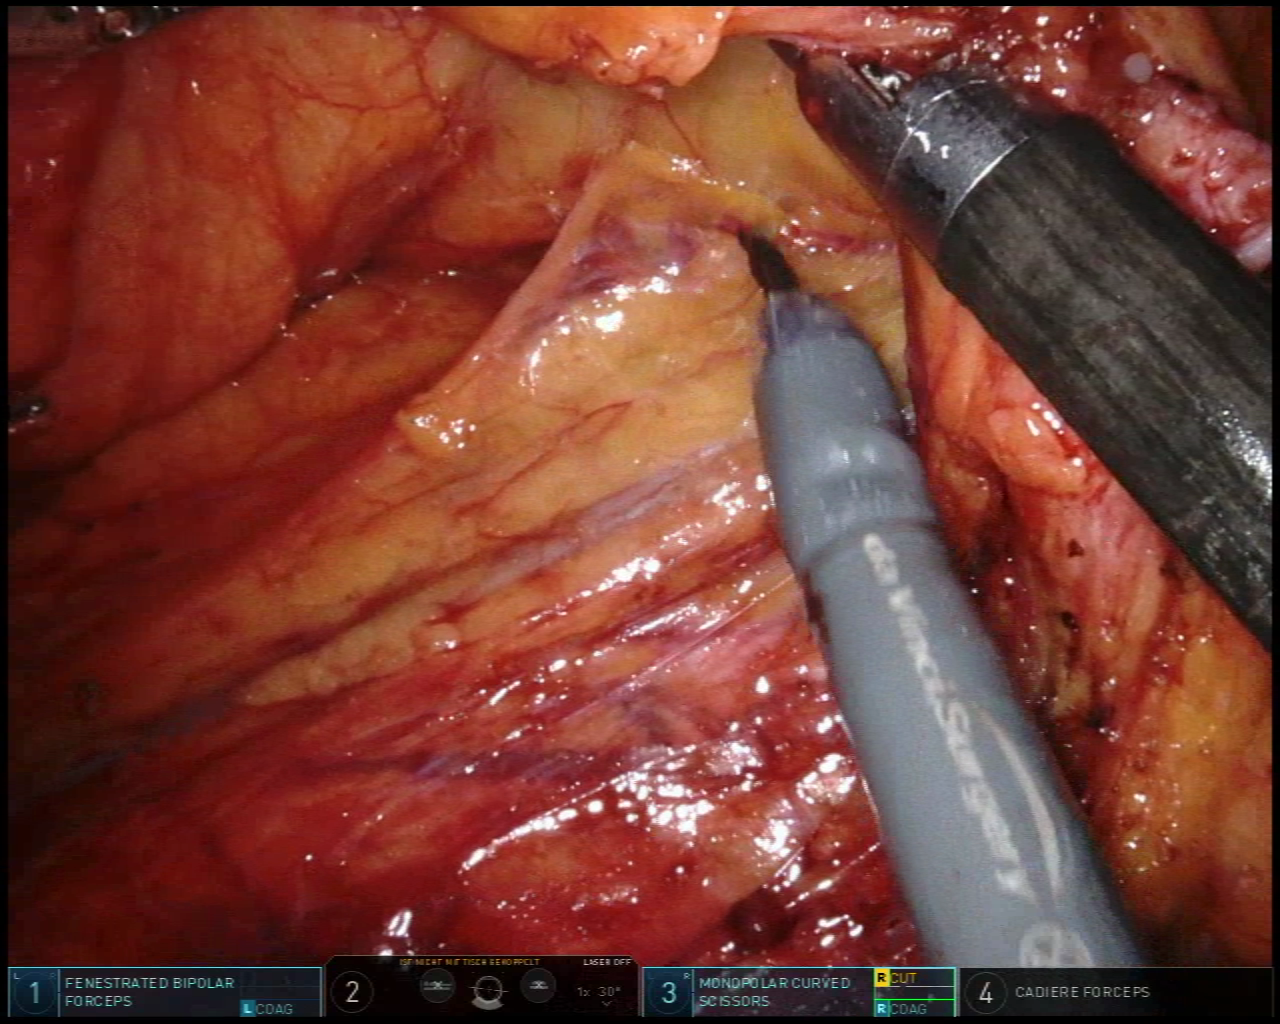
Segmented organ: ureter
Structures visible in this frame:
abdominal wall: no
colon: no
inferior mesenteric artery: no
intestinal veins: no
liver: no
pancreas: no
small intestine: no
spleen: no
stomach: no
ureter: yes
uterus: no
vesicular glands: no